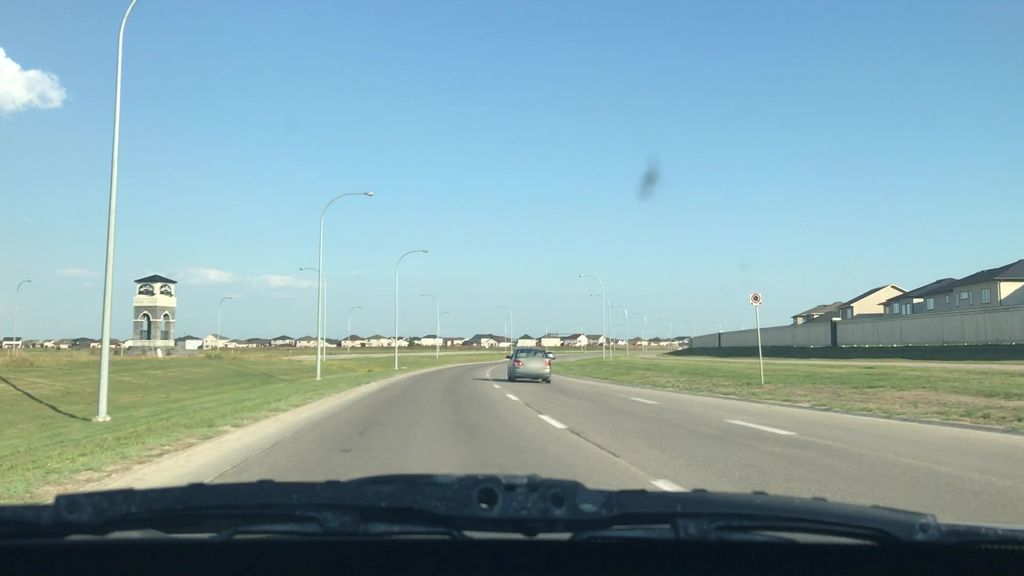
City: winnipeg